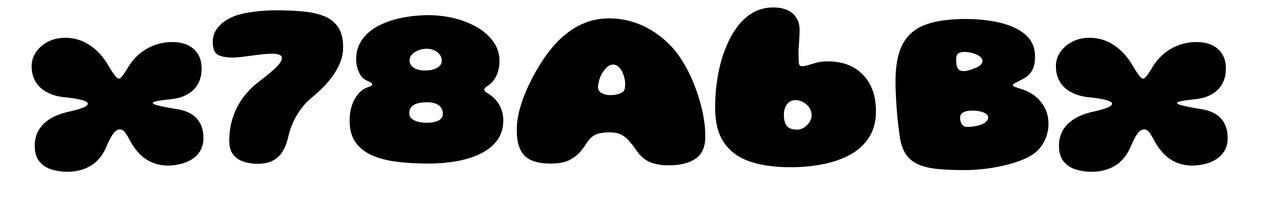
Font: Gluten_Black